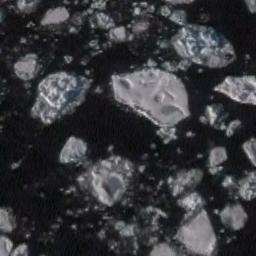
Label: sea_ice